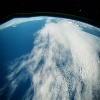
Label: cloud